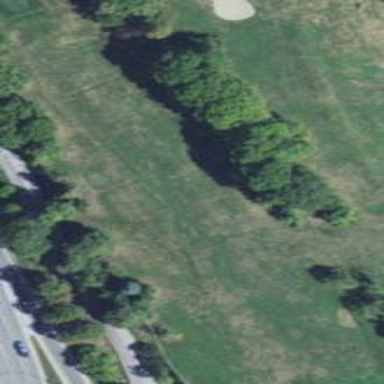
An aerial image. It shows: Well-maintained mown grass area used as golf fairway.